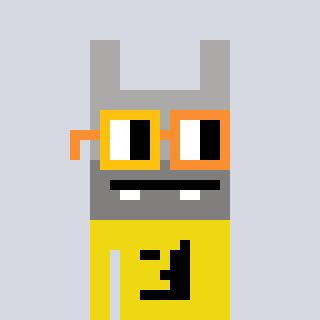
a pixel art character with square yellow and orange glasses, a rabbit-shaped head and a yellow-colored body on a cool background